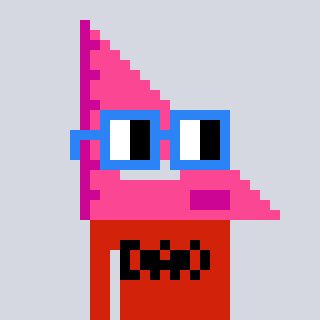
a pixel art character with square blue glasses, a squadron ruler-shaped head and a red-colored body on a cool background